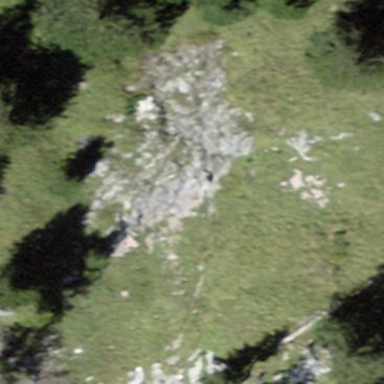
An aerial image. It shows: Landscape of bare rock.